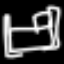
Label: bed